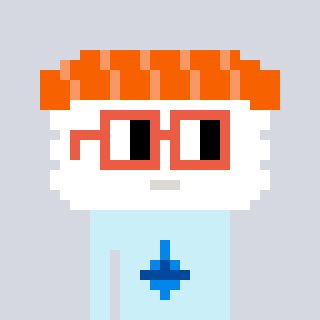
a pixel art character with square orange glasses, a nigiri-shaped head and a cold-colored body on a cool background